Field crop: tomato
Growth stage: 2
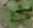
Species: solanum